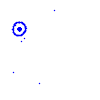
Particle: pion